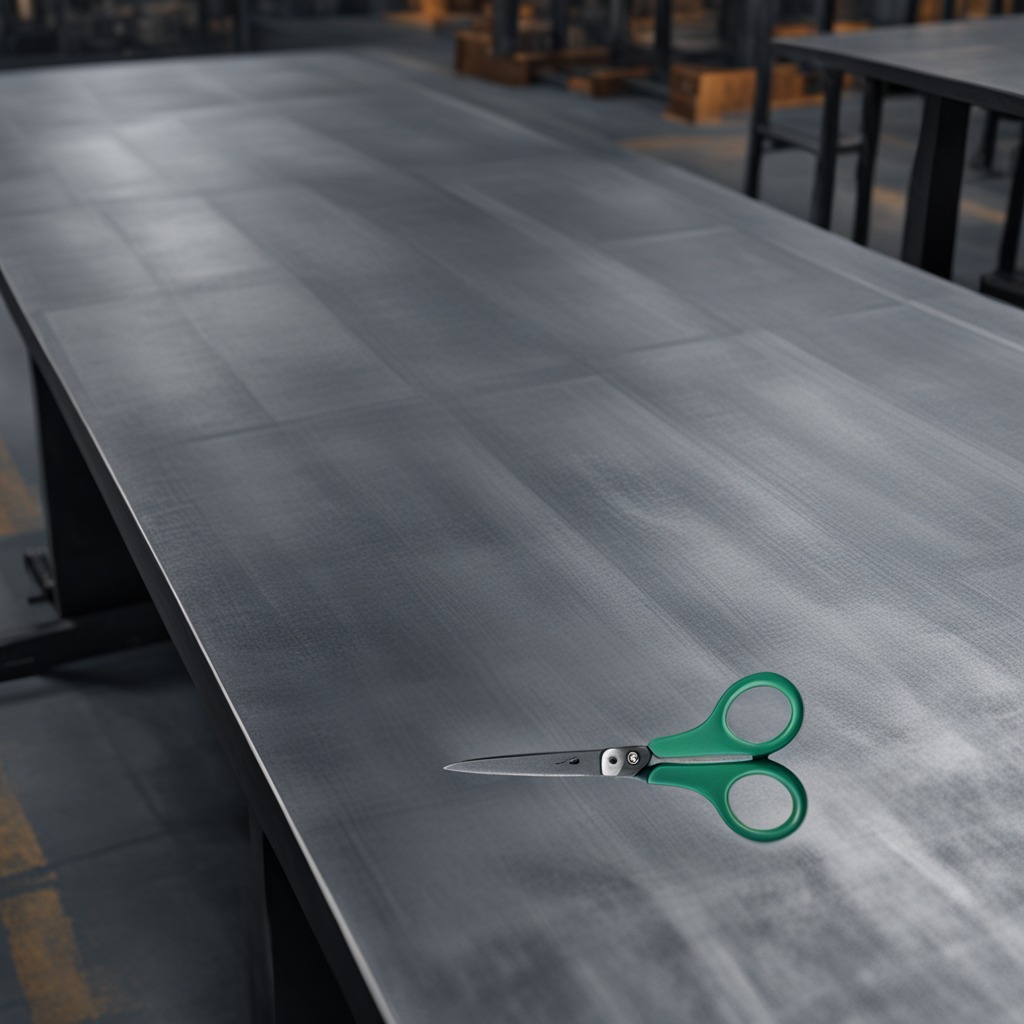
A scissor is lying on the cold steel table in a mining workshop.